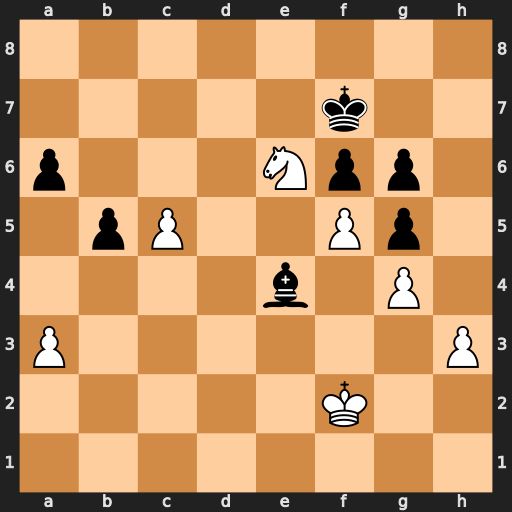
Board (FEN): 8/5k2/p3Npp1/1pP2Pp1/4b1P1/P6P/5K2/8
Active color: w
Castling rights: -
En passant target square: -
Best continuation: c6 Ke7 c7